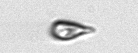
Label: Cryptophyta